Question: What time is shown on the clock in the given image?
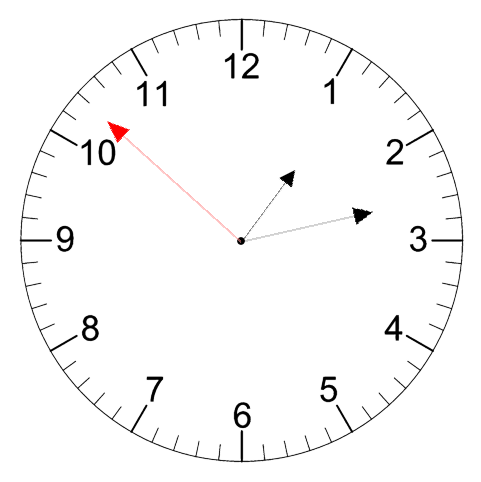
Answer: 01:12:52